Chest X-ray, AP view. Patient: 26 years old, sex M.
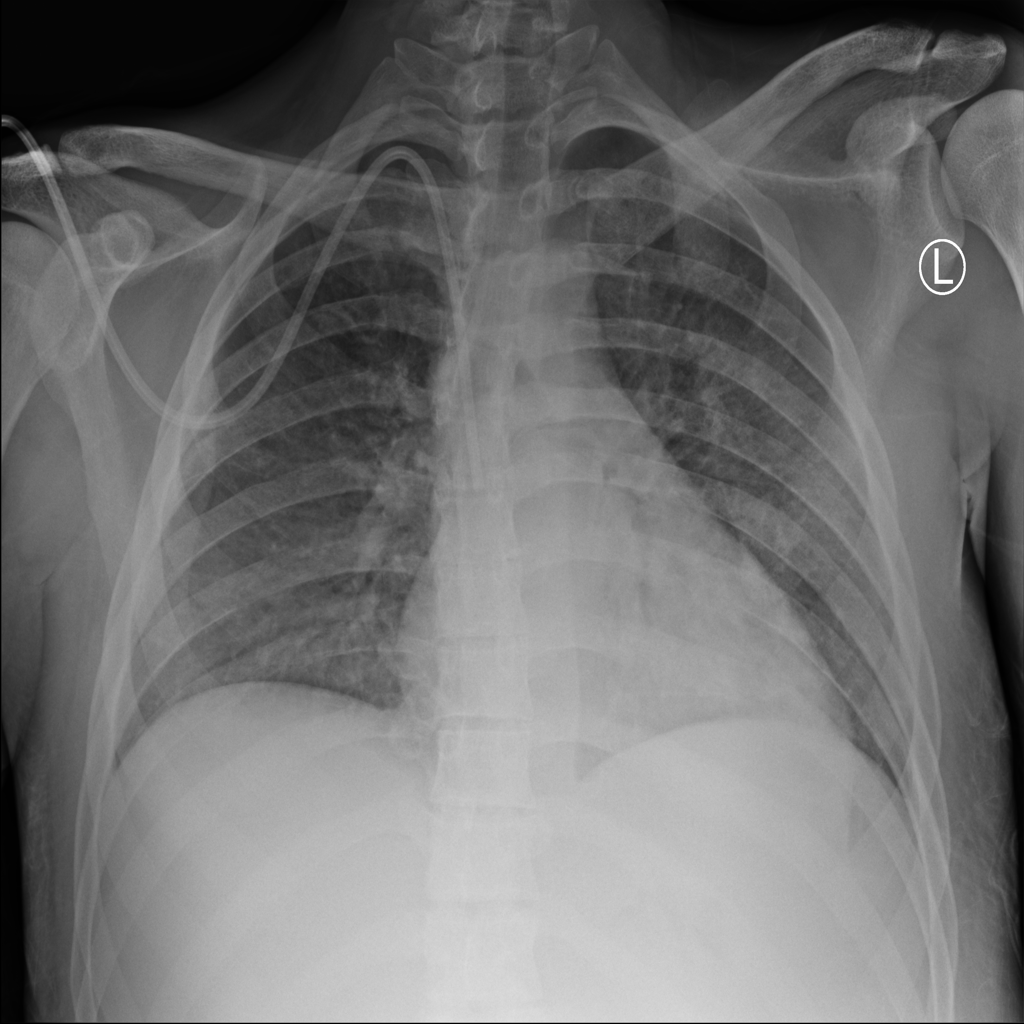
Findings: No Finding